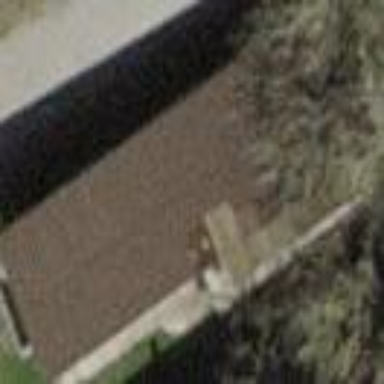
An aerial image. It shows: Group of garages.